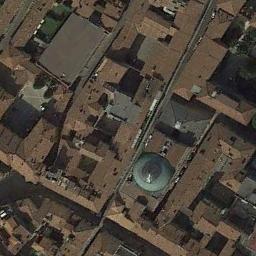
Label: church